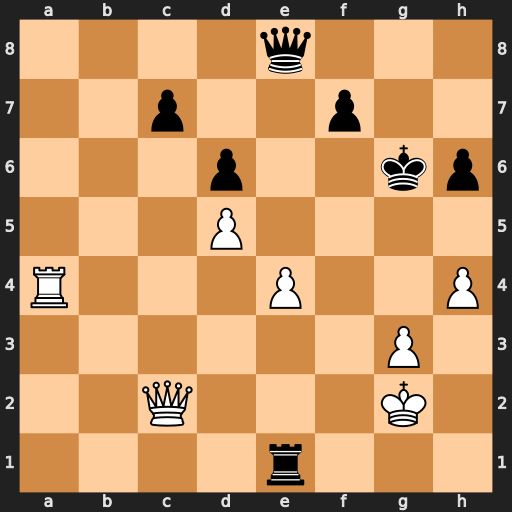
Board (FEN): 4q3/2p2p2/3p2kp/3P4/R3P2P/6P1/2Q3K1/4r3
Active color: w
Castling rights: -
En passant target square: -
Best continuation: e5+ Kg7 Rg4+ Kh8 Qd2